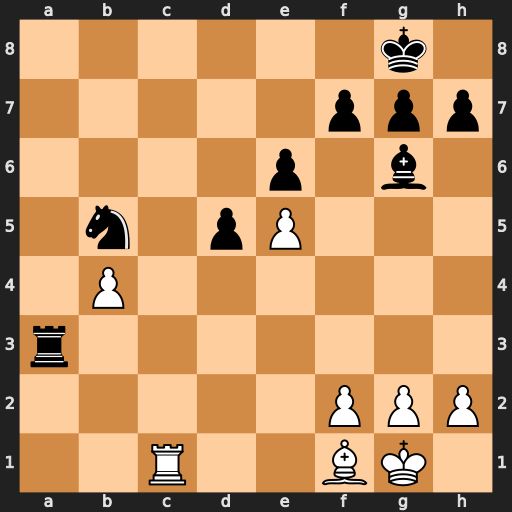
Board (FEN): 6k1/5ppp/4p1b1/1n1pP3/1P6/r7/5PPP/2R2BK1
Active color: w
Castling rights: -
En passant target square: -
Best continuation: Rc8#